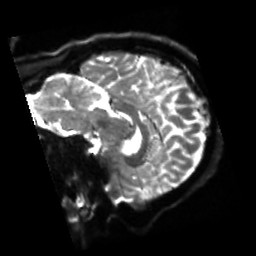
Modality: sbref
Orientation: sagittal
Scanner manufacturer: siemens
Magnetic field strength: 3 T
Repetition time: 4 s
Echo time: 0.0594 s